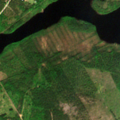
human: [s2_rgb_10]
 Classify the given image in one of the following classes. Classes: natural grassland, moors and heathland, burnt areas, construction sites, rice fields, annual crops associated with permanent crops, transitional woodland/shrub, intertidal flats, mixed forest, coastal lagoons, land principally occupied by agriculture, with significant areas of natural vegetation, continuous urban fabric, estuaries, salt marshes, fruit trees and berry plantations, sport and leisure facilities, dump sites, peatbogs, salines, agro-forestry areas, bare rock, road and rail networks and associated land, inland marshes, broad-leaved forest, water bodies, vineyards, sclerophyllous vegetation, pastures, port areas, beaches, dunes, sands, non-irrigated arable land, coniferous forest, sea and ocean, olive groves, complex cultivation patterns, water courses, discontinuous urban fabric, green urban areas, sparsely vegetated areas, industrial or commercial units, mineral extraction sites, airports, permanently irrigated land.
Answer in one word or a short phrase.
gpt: coniferous forest, mixed forest, transitional woodland/shrub, water bodies